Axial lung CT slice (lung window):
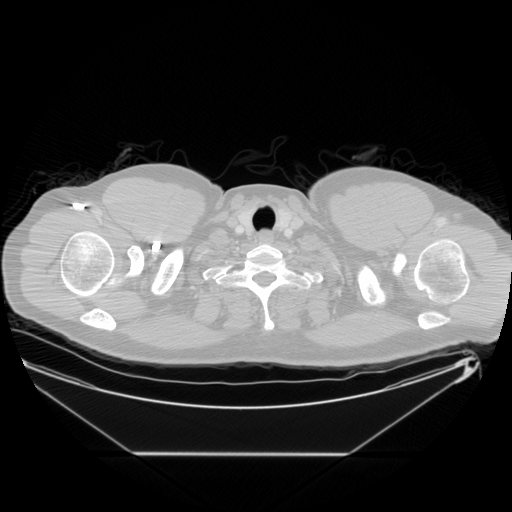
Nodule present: no